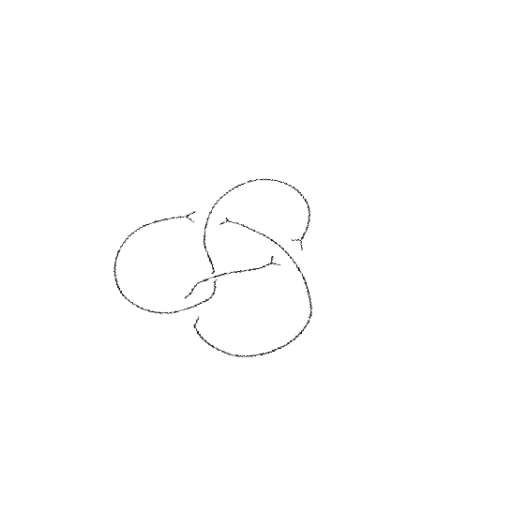
Crossing number: 4